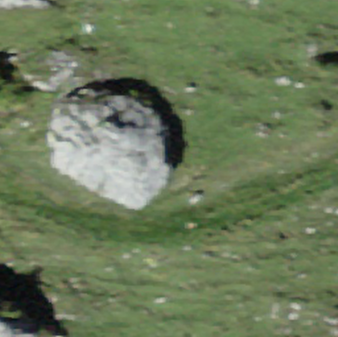
Label: bouldering_area